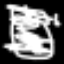
Label: bed